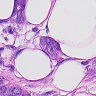
Metastatic tissue present: yes